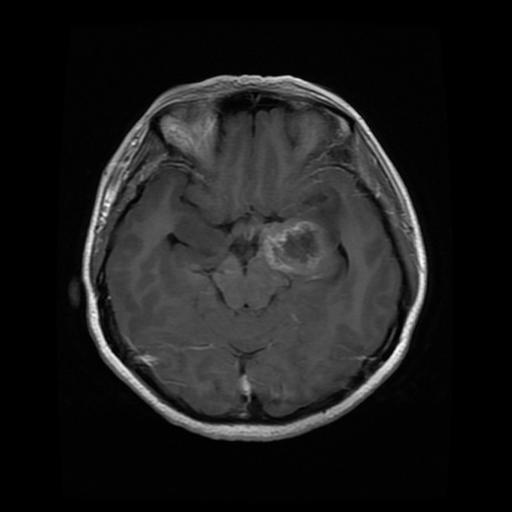
Label: glioma